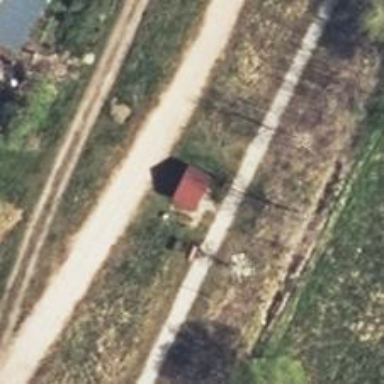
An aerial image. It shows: Shelter.